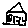
Label: house